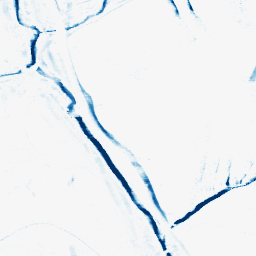
Category: morphological
Decomposition family: morphological_rect
Decomposition parameters: operation: closing
width: 10
height: 3
Upsampling method: quartic
Upsampling parameters: scale: 4
Upsampling scale: 4